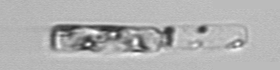
Label: Guinardia_delicatula_TAG_internal_parasite